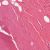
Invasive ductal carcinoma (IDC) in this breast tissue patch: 0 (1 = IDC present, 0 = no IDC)